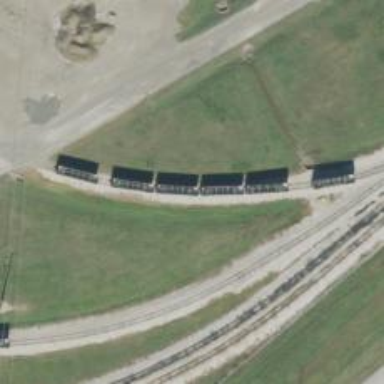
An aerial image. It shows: Railway spur service.